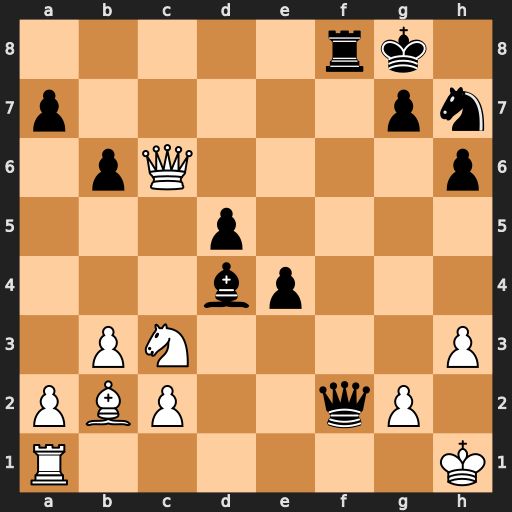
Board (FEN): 5rk1/p5pn/1pQ4p/3p4/3bp3/1PN4P/PBP2qP1/R6K
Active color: w
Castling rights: -
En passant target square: -
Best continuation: Qxd5+ Kh8 Nxe4 Bxb2 Nxf2